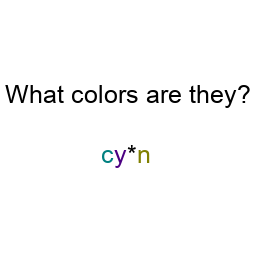
Color: teal, indigo, black, olive
Color name shown: cyan
Background color: white
Question text color: black